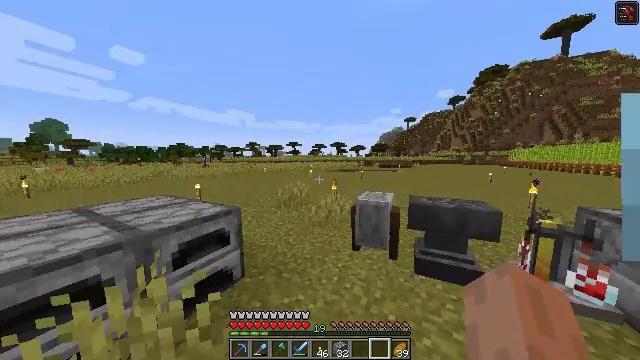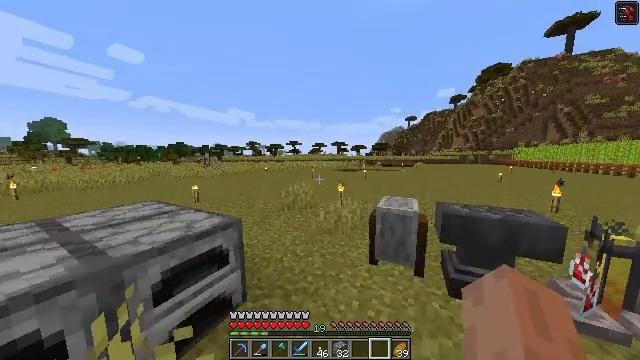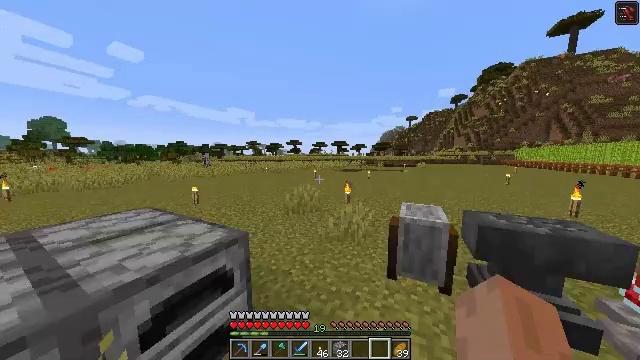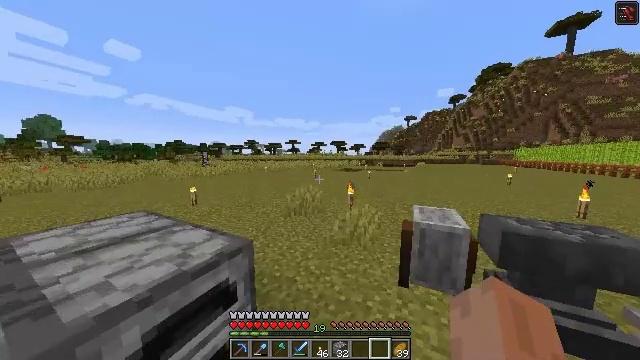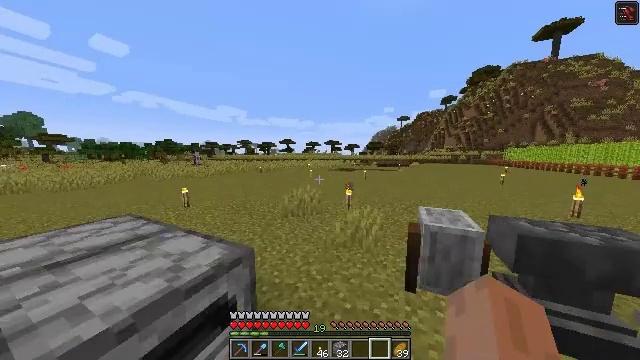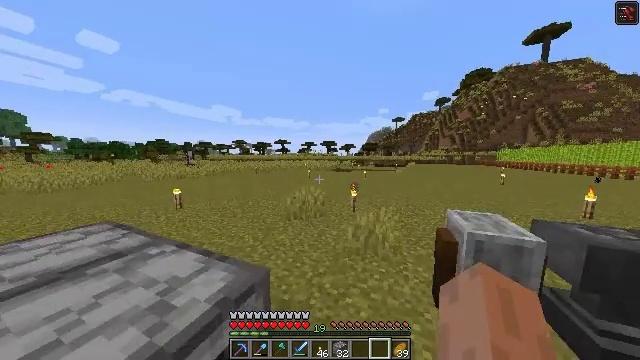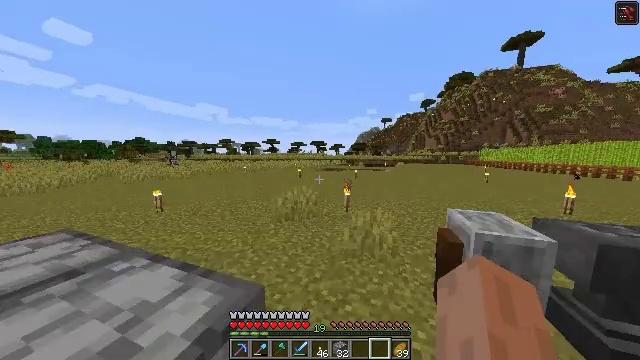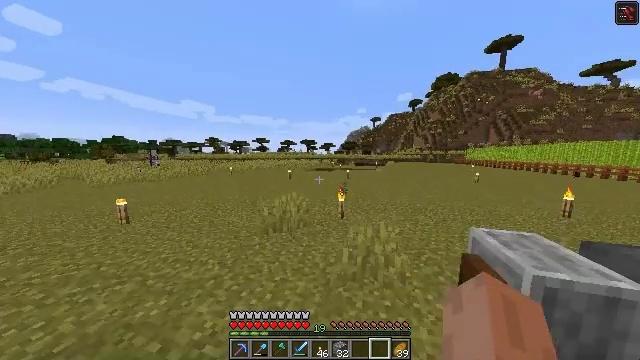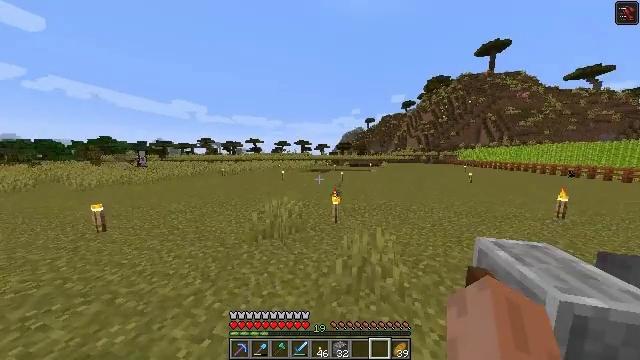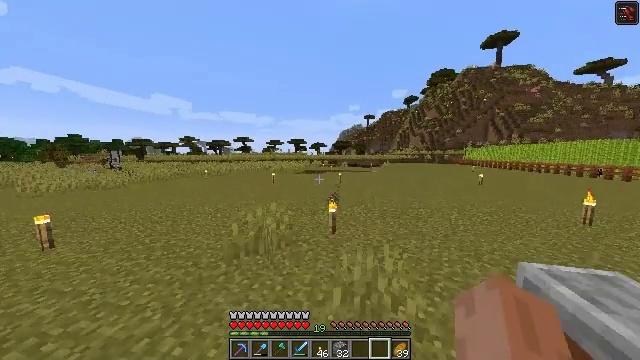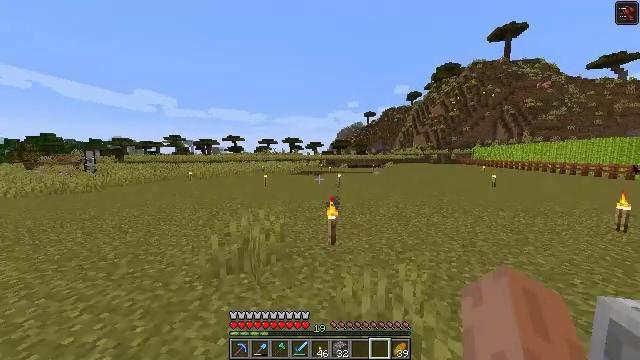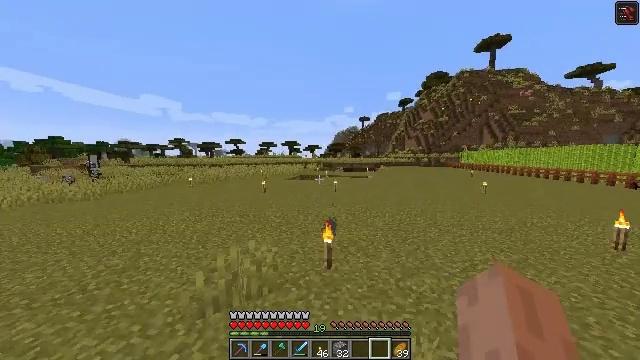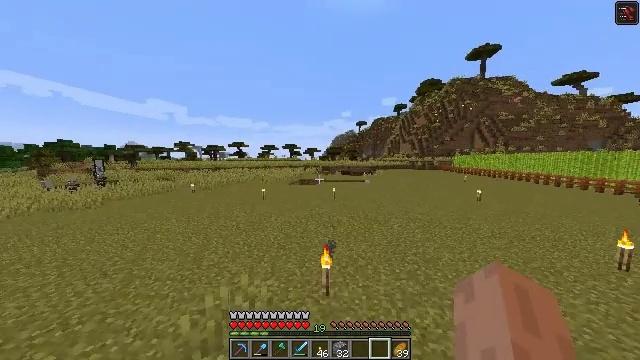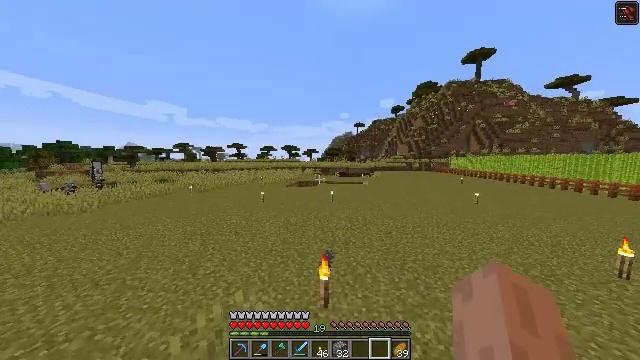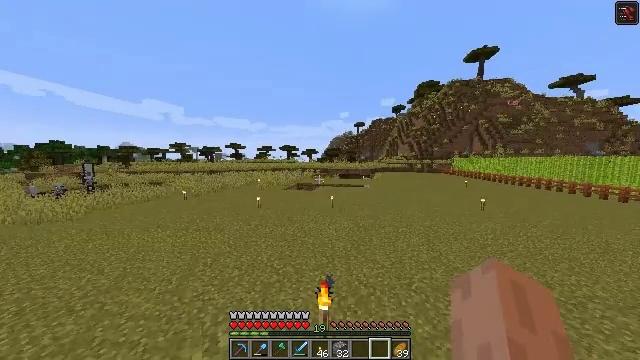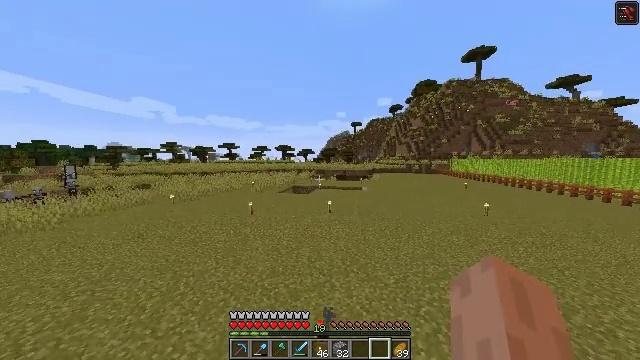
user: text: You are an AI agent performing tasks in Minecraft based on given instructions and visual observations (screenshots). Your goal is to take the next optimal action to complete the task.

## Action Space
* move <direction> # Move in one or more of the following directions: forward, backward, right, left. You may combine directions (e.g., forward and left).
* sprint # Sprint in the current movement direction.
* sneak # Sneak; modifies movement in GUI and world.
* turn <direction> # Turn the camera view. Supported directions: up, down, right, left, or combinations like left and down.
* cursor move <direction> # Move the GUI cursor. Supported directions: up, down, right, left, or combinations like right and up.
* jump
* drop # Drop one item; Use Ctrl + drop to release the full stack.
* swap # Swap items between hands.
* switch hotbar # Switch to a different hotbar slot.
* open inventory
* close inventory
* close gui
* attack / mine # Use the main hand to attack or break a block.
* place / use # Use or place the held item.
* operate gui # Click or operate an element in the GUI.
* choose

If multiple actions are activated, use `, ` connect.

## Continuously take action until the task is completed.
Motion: motion action
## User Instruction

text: Drop melon seeds.
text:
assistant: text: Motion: move forward and move left, sprint
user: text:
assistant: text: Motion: move forward and move left, sprint
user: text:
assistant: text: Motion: move forward and move left, sprint
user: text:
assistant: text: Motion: move forward and move left, sprint, turn right
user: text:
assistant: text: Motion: move forward, sprint, turn right
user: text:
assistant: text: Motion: move forward, sprint, turn right
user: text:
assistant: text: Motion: move forward, sprint, turn right
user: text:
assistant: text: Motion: move forward, sprint, turn right
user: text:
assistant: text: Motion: move forward, sprint, turn right
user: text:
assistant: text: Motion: move forward, sprint
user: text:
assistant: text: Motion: move forward, sprint, jump
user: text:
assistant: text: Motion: move forward, sprint, jump
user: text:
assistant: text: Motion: move forward, sprint, jump
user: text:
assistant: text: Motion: move forward, sprint, jump
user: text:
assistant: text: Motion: move forward, sprint, turn right, jump
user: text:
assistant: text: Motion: move forward, sprint, turn right, jump
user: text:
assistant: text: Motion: move forward, sprint, turn right, jump
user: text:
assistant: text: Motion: move forward, sprint, turn right, jump
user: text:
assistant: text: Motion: move forward, sprint, jump
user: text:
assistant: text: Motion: move forward, sprint, jump
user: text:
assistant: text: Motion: move forward, sprint, jump
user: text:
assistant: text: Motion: move forward, sprint, jump
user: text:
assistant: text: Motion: move forward, sprint, turn right, jump
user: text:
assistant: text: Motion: move forward, sprint, turn right, jump
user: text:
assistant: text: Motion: move forward, sprint, jump
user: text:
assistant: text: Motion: move forward, sprint, jump
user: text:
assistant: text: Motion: move forward, sprint, jump
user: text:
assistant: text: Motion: move forward, sprint, jump
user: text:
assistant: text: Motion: move forward, sprint, jump
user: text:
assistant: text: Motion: move forward, sprint, jump